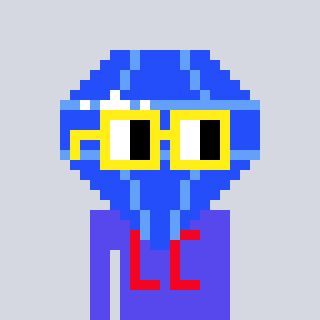
a pixel art character with square yellow glasses, a blue diamond-shaped head and a computerblue-colored body on a cool background